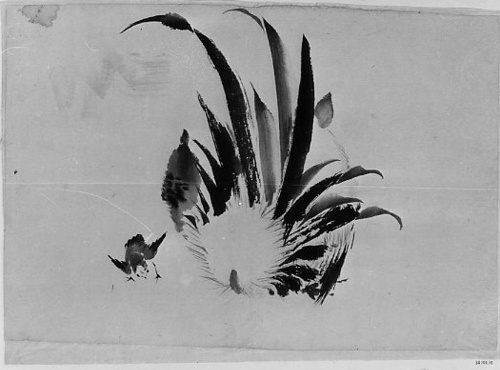
Artist: Hokusai School
Date: 19th century
Object type: Painting
Classification: Paintings
Medium: Unmounted painting; ink on paper
Culture: Japan
Period: Edo period (1615–1868)
Dimensions: 10 3/4 x 16 in. (27.3 x 40.6 cm)
Department: Asian Art
Credit line: Fletcher Fund, 1938
Accession year: 1938
Repository: Metropolitan Museum of Art, New York, NY
Tags: Chickens|Roosters